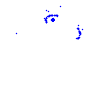
Particle: proton